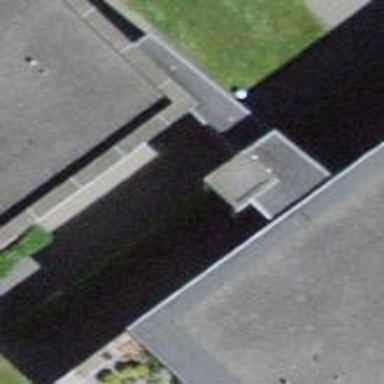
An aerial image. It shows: Building.